Question: I would like to create a UI where there's a nav bar and its buttons, with a toolbar underneath that, both always visible. I would then like a toolbar at the bottom that will replace the content visible in the middle of the screen when you tap a button. I would use a 'UITabBarController' but I don't want a text label underneath nor an image for the icon - the buttons will be a unicode character. They should be gray then filled in with the tint color when one is selected. I was thinking the way to do this would be to apply a tint when the button is tapped, but since there is no sticky "selected state" for a bar button I'm not sure how to do that.
I'm also not sure how to replace the content in the middle. I was thinking I should create a container, then just make an action method from each button that will 'performSegueWithIdentifier' to a different container that will contain the different content. But only one view controller can be embedded - I can't create multiple segues from the container. I'm basically trying to simulate a tab bar controller with smaller buttons, no label, and not the entire content on screen gets replaced upon tapping a button.
How would I go about doing this? I'd like to get the basic layout done in Interface Builder but of course will need some code. Thanks!
This is basically what I'd like to achieve:

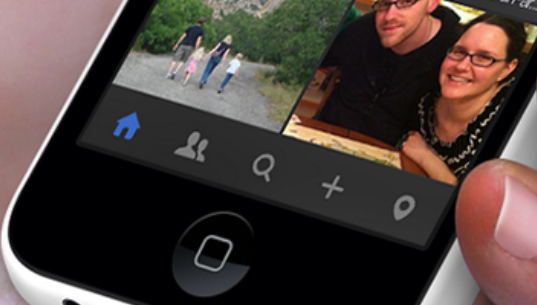
Answer: I've implemented my desired behavior.
It's not a particularly clean solution but it does offer an added benefit: the ability to swipe between the tabs at the bottom.
Essentially:
1. I created a Container View that fills the entire screen, which contains a Page View Controller
2. I removed the Page Control (didn't implement delegate methods so you cannot see the dots)
3. The pages are 5 Collection Views from a reusable View Controller
4. I implemented the delegate method that's called when a page fully transitions and then at that point I change the tint color of the appropriate bar button at the bottom (defaulted to gray), after looping through the others to reset the tint to gray.
5. If the user taps a bar button instead of swiping, I set the view controllers for the page view controller and then update the tints.
This is working well, the code isn't very nice though.
One other thing I may do is override the bar button highlight state.
Tab bar buttons shouldn't become lighter when the user highlights one.
Interestingly enough, it's quite easy to not allow swiping between the pages, simply by removing the Page View Controller Data Source methods. Then it behaves like a true tabbed interface. I quite like the flexibility of having both swiping and tapping available though.